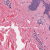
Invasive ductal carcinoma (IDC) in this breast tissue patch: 0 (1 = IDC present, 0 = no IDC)